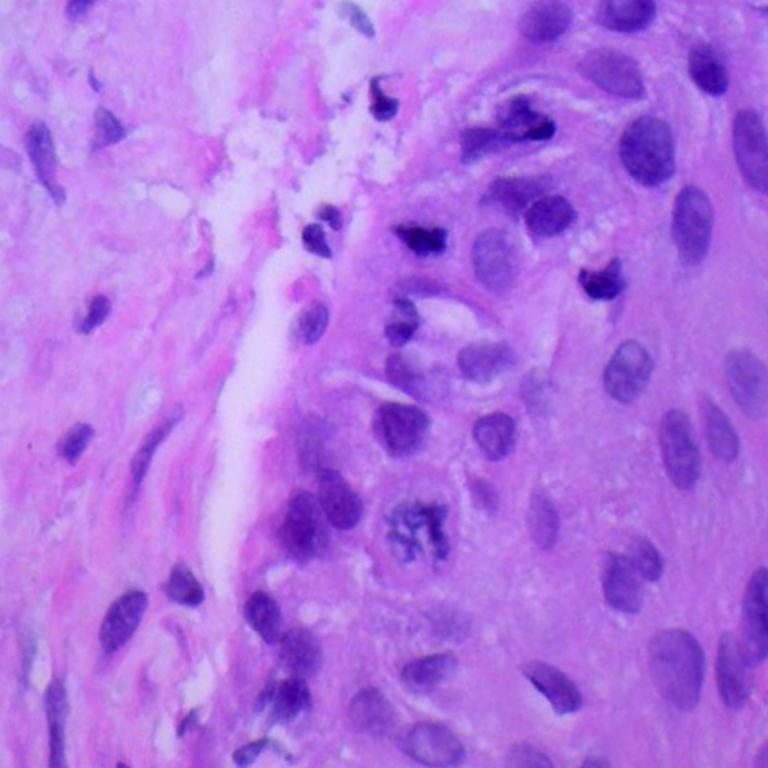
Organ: lung
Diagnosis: squamous carcinomas